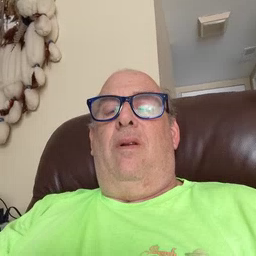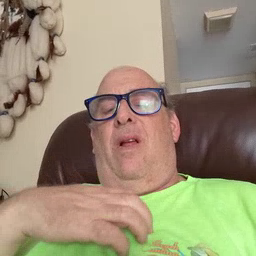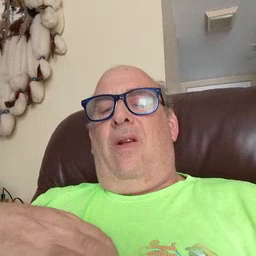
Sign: hungry